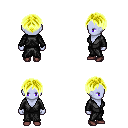
a pixel art fantasy rpg character, female body template, dark elf, purple skin, gray robe, metal pants, gold parted hairstyle, maroon shoes, four views (front, back, left, right), 2x2 character sprite sheet, small pixel art, hard edges, no anti-aliasing